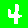
Digit: 4